Question: Is there a way to set a tool tip text for the close button & float button in a QDockWidget ?

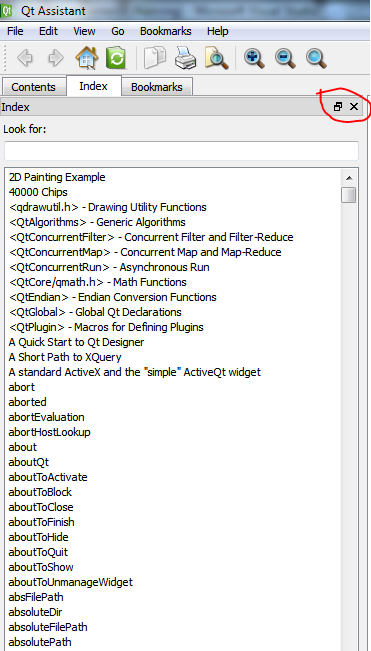
Answer: As ixSci mentioned, using 'setTitleBarWidget()' is a potential way of solving this problem. Having said that I was looking for a much simpler solution, ideally using 'QSS' (Qt Style Sheets). So after digging into the source code of 'QDockWidget' I found an alternative way which suits my requirement better.
I wanted to find the place these 'float' and 'close' buttons are created. That is inside 'QDockWidgetPrivate::init()' method in 'QDockWidget.cpp'.
As for an example, the 'float' button is created like this:
'''
QAbstractButton *button = new QDockWidgetTitleButton(q);
button->setObjectName(QLatin1String("qt_dockwidget_floatbutton"));
QObject::connect(button, SIGNAL(clicked()), q, SLOT(_q_toggleTopLevel()));
layout->setWidgetForRole(QDockWidgetLayout::FloatButton, button);
'''
Now all I need is to use the flexibility of Qt Style Sheets, for that I need only the Object Name, in this case it's "'qt_dockwidget_floatbutton'"
So all you need to do, to set tooltips for 'Close' and 'Float' buttons of a 'QDockWidget', is to add following two lines of styles in your application style sheet
'''
QAbstractButton#qt_dockwidget_closebutton{qproperty-toolTip: "Close";}
QAbstractButton#qt_dockwidget_floatbutton{qproperty-toolTip: "Restore";}
'''